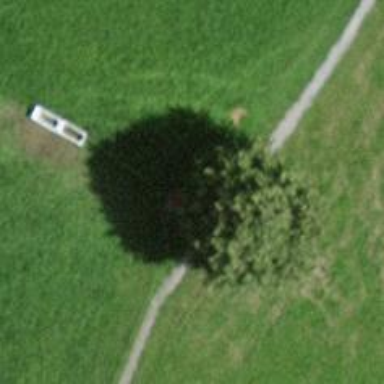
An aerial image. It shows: Red bench.